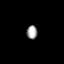
Tissue: prostate
Cell type: T cells
Senescence score: 0.3408
Nuclear area (px): 140
Mean DAPI intensity: 162.786